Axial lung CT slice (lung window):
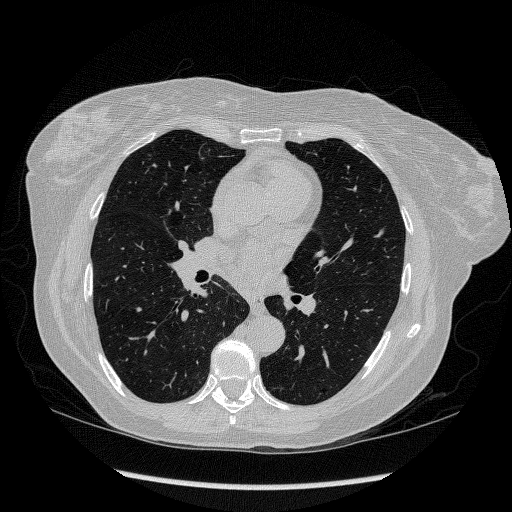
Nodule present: no